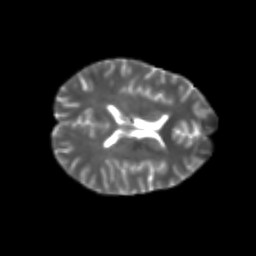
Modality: T2w
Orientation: axial
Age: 22
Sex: female
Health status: healthy
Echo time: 0.074 s